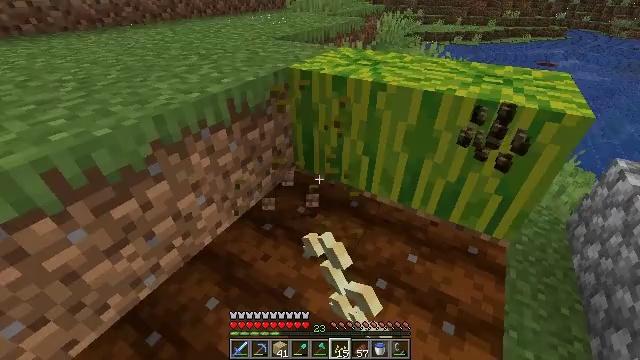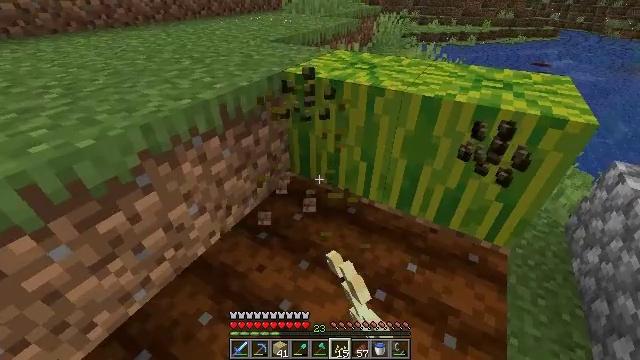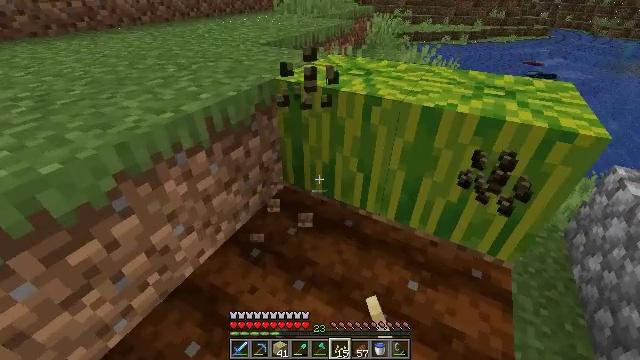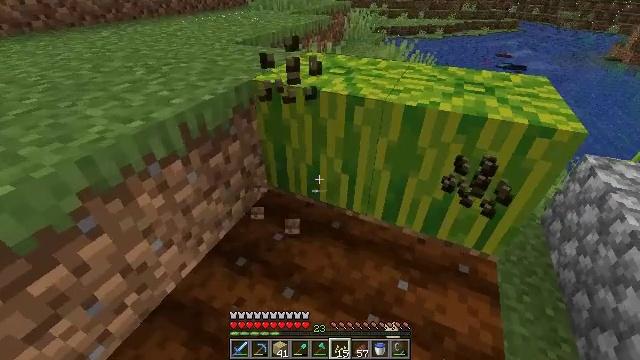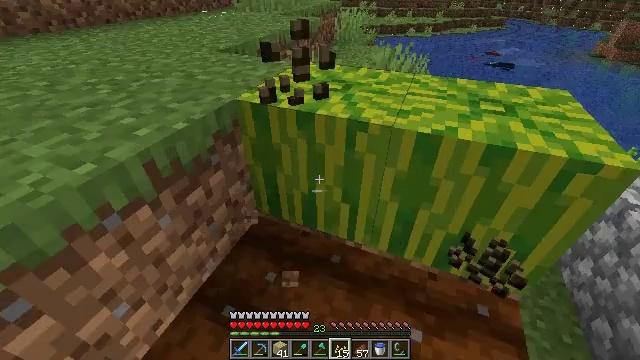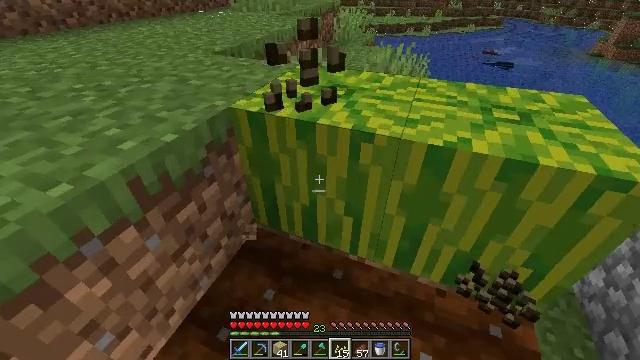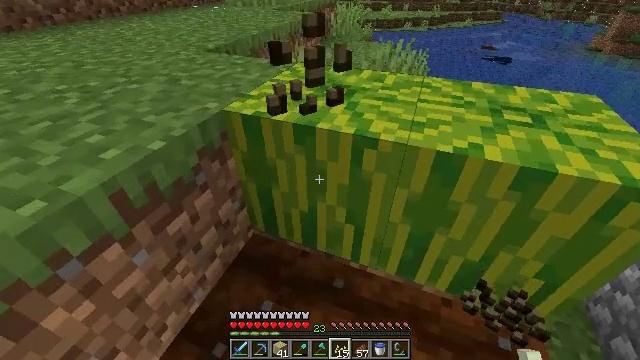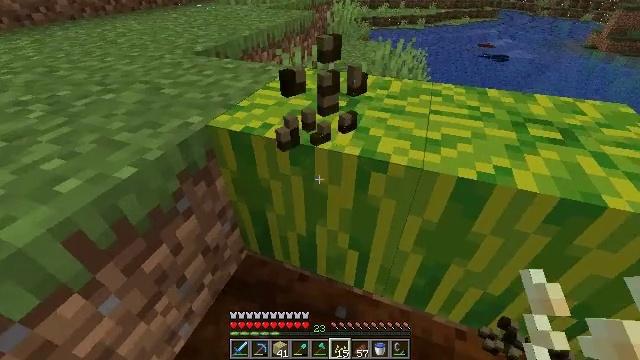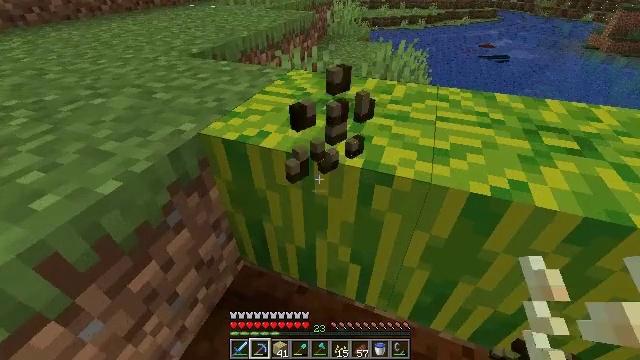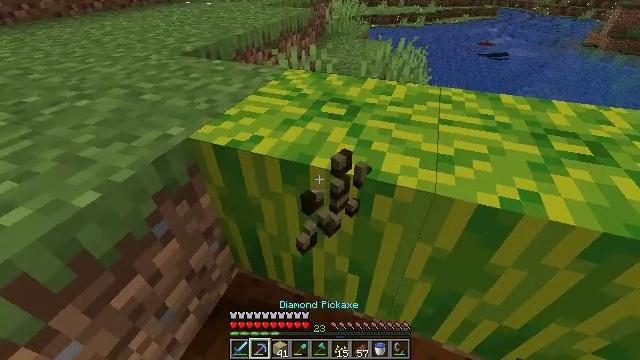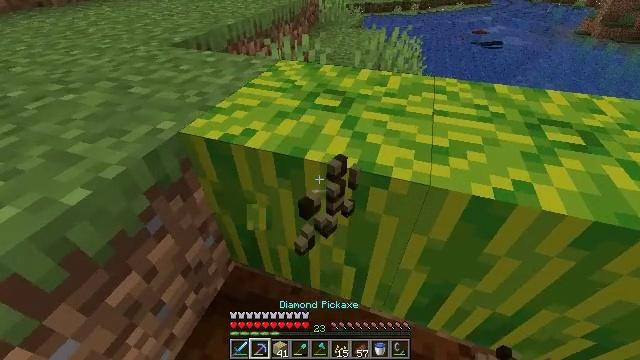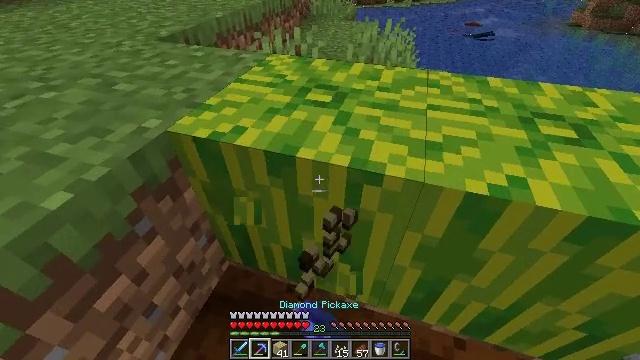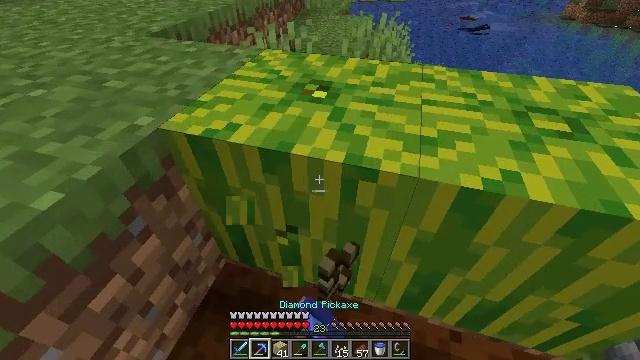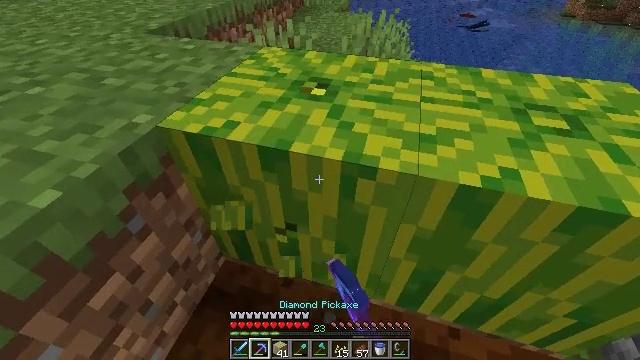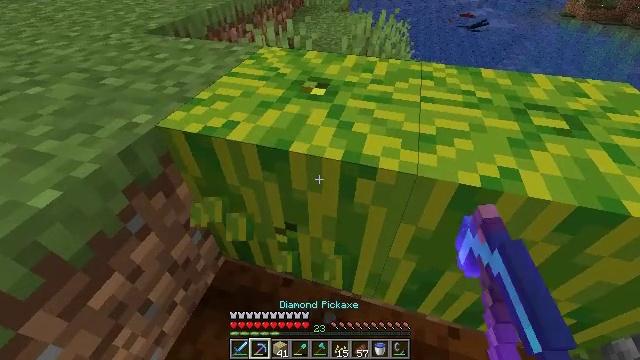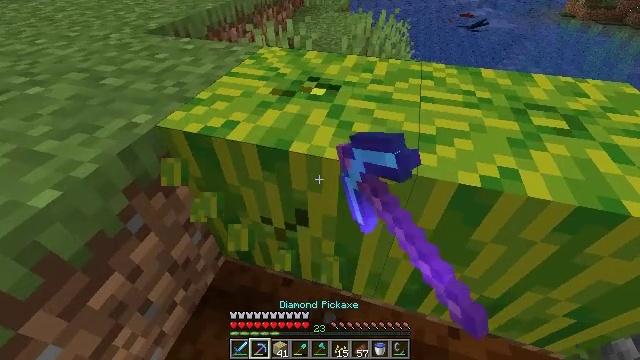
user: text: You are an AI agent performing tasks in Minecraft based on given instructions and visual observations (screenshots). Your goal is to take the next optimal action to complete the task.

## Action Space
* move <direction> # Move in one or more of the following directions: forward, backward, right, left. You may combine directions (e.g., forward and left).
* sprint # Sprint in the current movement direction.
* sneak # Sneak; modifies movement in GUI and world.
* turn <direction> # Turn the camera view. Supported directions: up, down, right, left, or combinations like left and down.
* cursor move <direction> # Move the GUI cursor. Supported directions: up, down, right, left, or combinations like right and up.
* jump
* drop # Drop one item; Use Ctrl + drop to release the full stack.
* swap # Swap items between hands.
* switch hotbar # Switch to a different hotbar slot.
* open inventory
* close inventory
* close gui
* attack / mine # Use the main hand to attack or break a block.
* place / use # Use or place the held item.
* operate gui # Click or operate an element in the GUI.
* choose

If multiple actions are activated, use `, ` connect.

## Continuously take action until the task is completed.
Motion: motion action
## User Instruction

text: Gather melon for food.
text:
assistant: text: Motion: move forward, attack / mine
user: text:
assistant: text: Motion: move forward, turn right
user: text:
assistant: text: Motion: move forward, turn right
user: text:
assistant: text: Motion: move forward, turn right
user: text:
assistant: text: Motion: move forward
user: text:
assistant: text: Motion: move forward
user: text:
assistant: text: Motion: no_op
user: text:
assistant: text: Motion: switch to hotbar 2
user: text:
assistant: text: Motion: switch to hotbar 2
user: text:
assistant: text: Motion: turn right and down, attack / mine, switch to hotbar 2
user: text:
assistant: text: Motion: turn right and down, attack / mine, switch to hotbar 2
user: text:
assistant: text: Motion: turn right, attack / mine
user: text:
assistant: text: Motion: attack / mine
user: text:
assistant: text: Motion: attack / mine
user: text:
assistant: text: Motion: attack / mine
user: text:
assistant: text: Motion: turn right and down, attack / mine
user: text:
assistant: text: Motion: move left, turn right, attack / mine
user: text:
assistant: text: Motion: move forward and move left, turn right, attack / mine
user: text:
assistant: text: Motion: move forward and move left, turn right, attack / mine
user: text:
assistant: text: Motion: move forward and move left, turn right and down, attack / mine
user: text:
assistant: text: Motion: move forward and move left, turn right and down, attack / mine
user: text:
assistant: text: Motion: move forward and move left, attack / mine
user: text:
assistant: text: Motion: turn right, attack / mine
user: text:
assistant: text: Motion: turn right and down, attack / mine
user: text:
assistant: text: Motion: turn right, attack / mine
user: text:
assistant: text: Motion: turn right, attack / mine
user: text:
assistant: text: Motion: turn right, attack / mine
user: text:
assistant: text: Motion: turn right and up, attack / mine
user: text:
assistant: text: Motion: turn right, attack / mine
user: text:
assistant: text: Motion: turn right, attack / mine